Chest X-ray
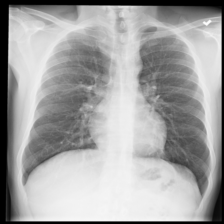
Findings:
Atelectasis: negative
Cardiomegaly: negative
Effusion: negative
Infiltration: negative
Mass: negative
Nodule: negative
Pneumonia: negative
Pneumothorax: negative
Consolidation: negative
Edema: negative
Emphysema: negative
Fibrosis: negative
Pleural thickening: negative
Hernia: negative